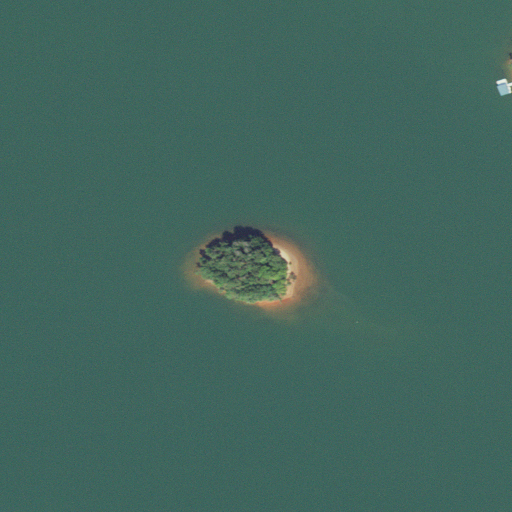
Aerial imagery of island in North Carolina named Merry Island containing open water and grassland